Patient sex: M
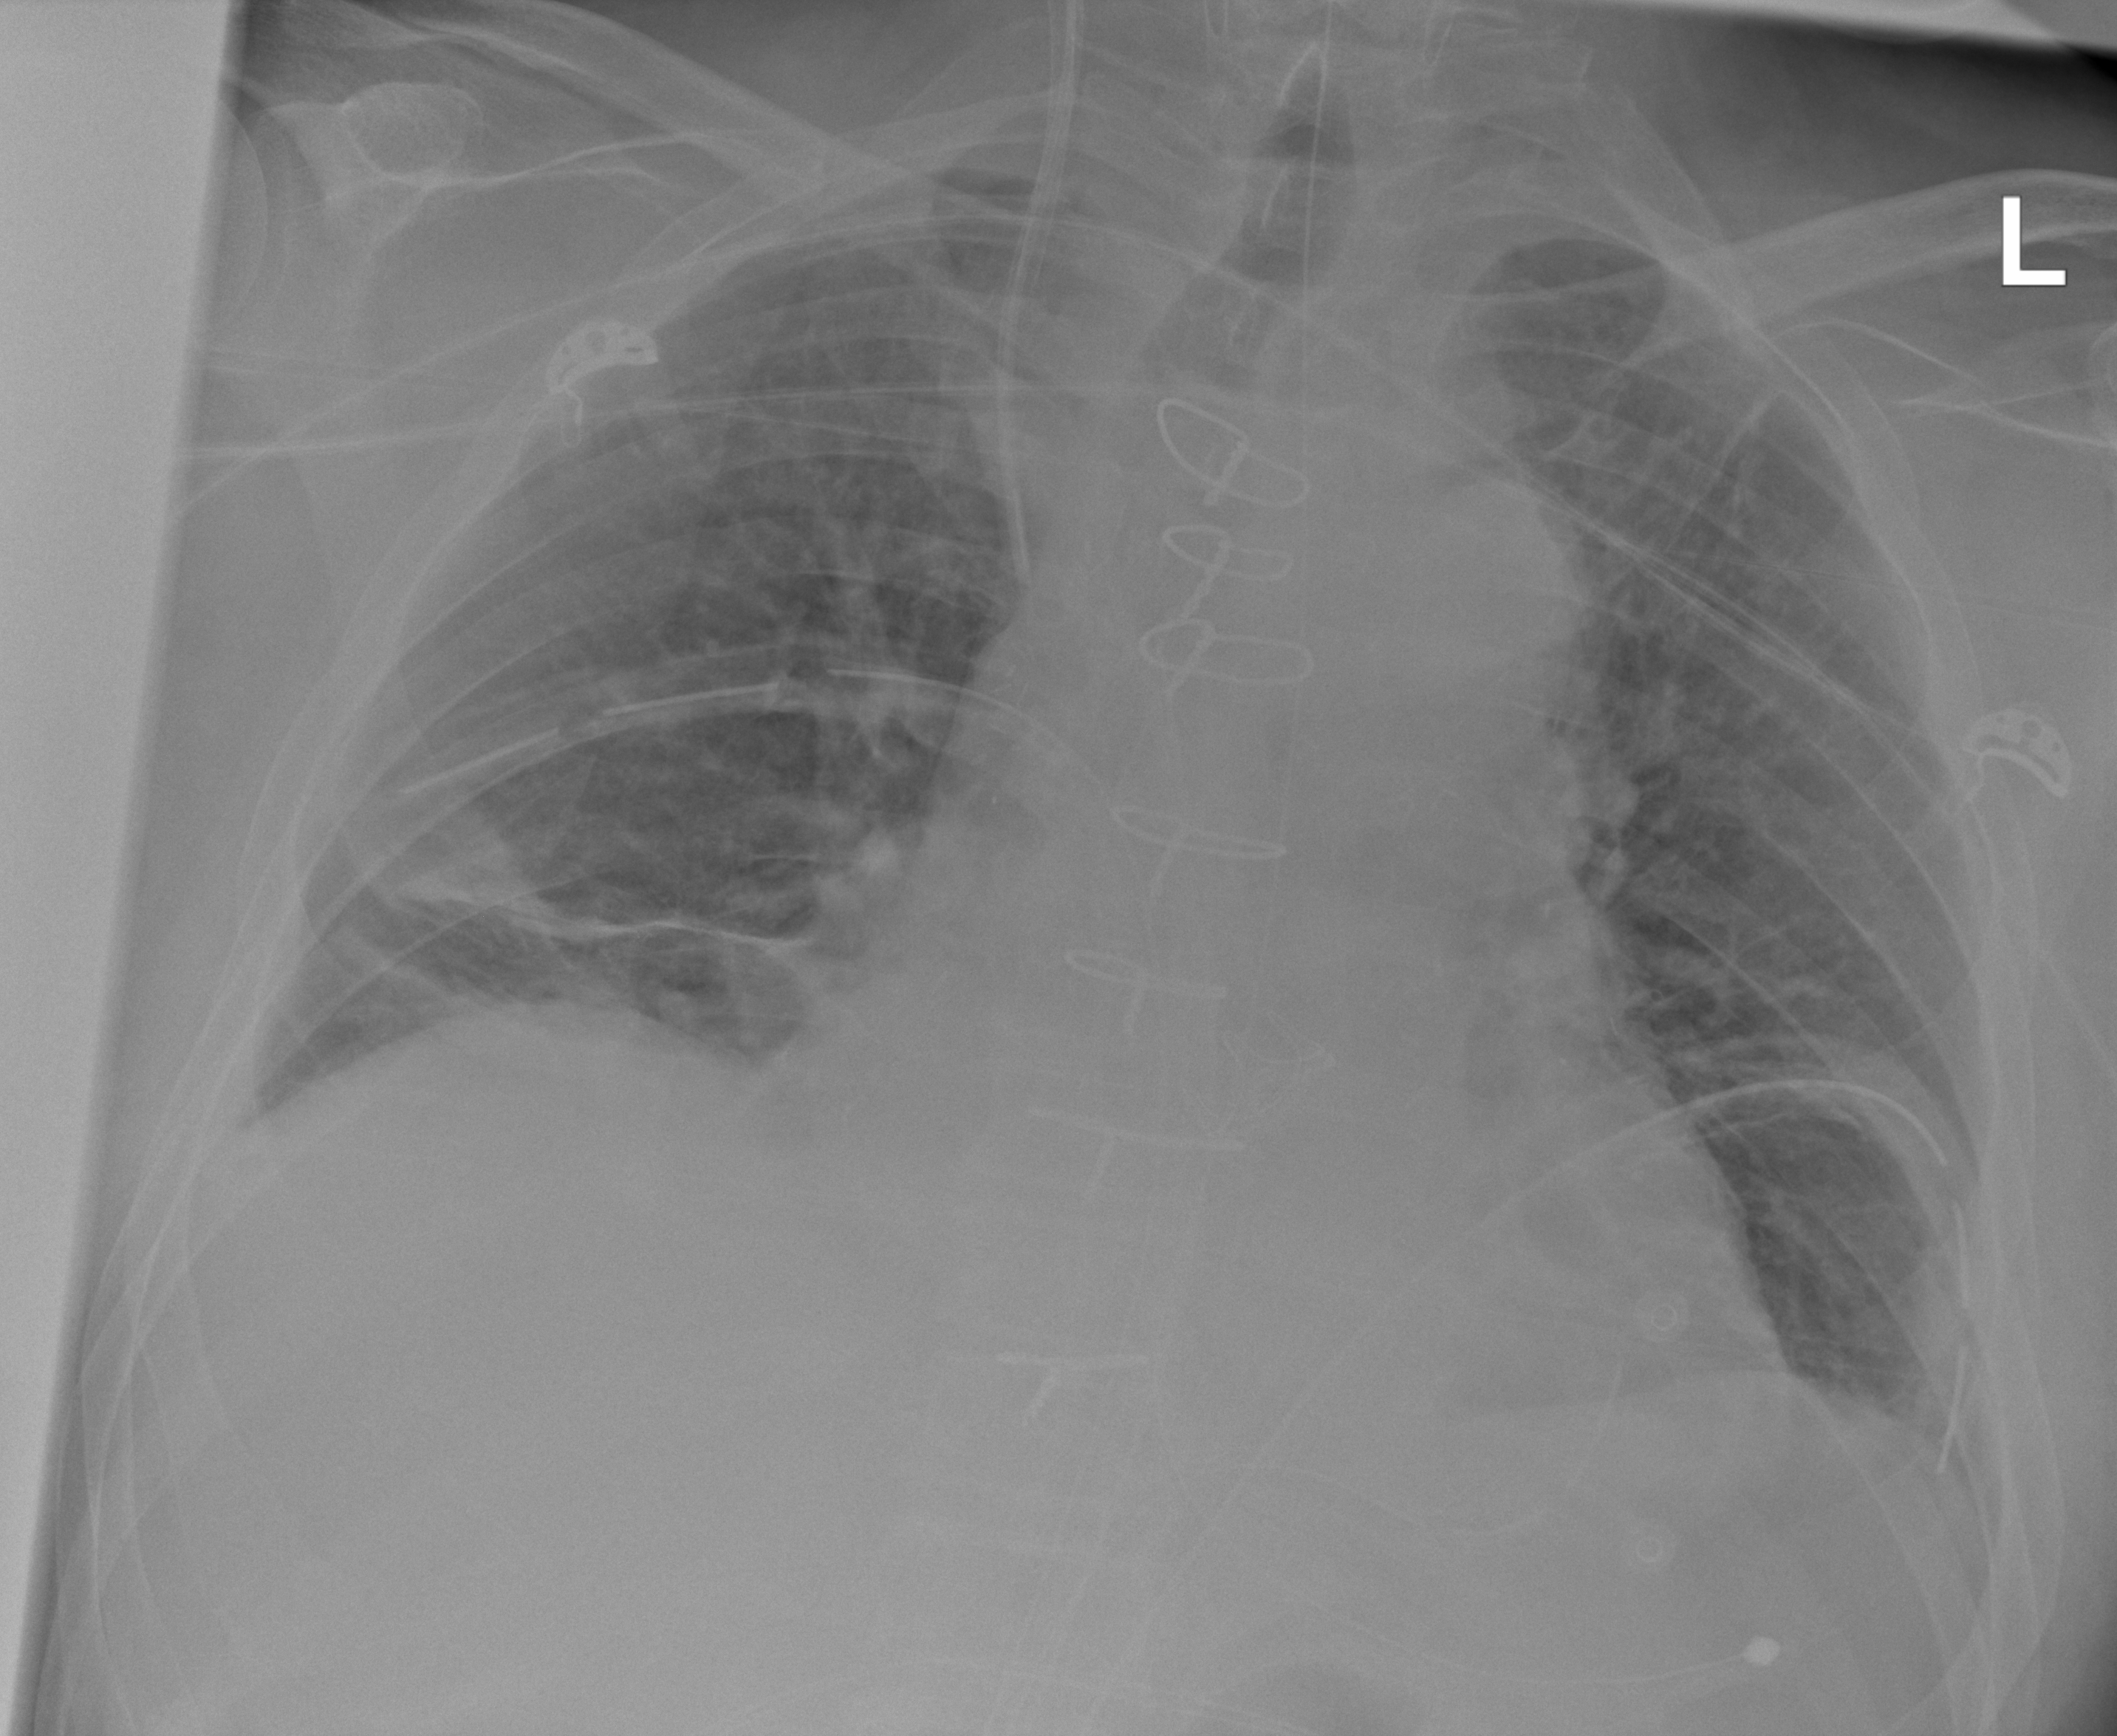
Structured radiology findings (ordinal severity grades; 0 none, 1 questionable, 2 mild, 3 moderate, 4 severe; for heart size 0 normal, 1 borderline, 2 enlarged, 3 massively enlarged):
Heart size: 1
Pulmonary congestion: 0
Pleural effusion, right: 0
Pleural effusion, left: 0
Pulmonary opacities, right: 0
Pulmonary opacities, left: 0
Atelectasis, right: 2
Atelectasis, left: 2